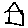
Label: house